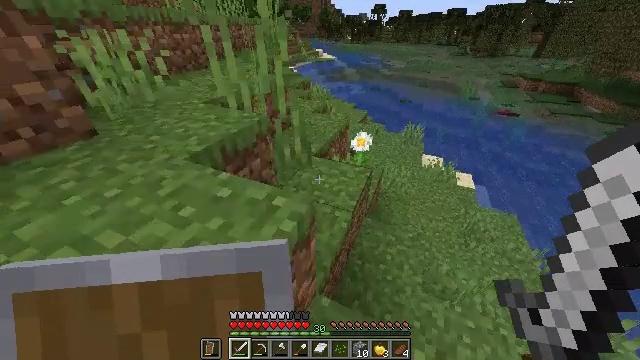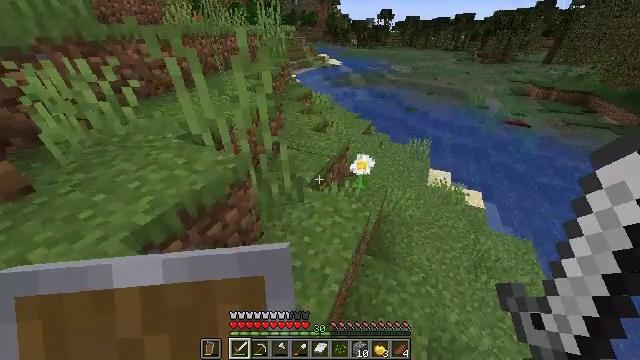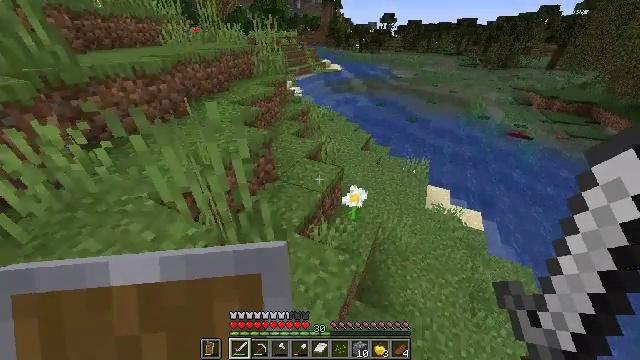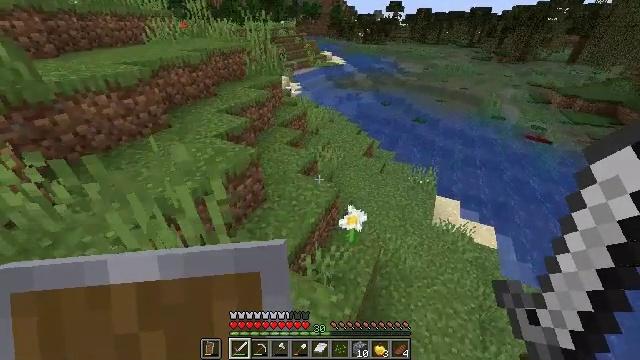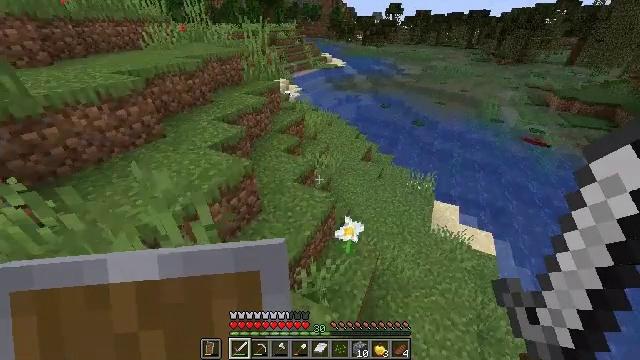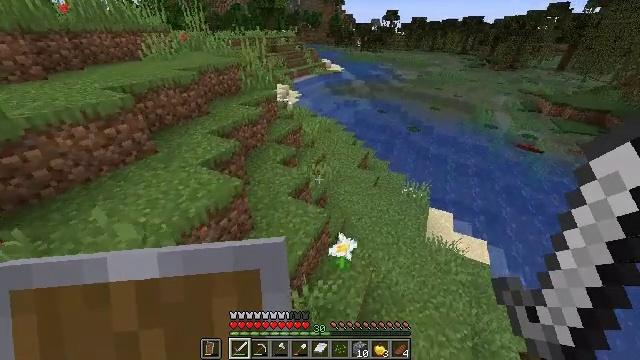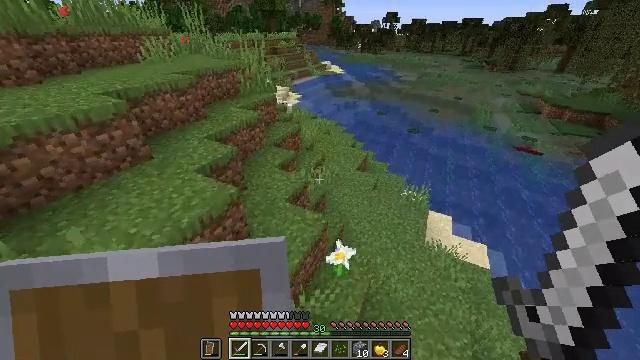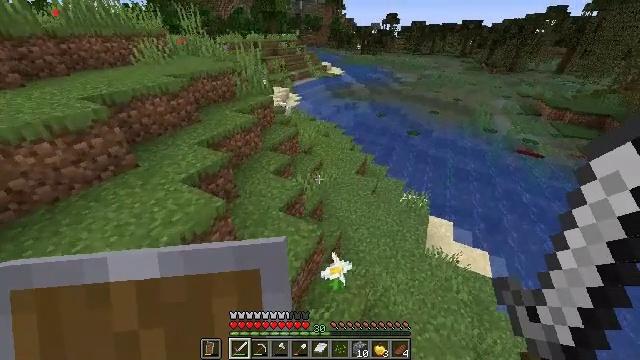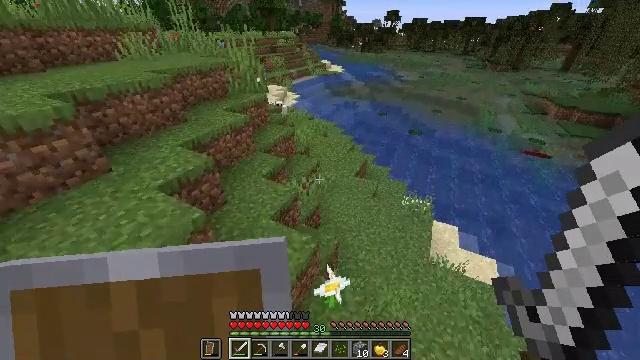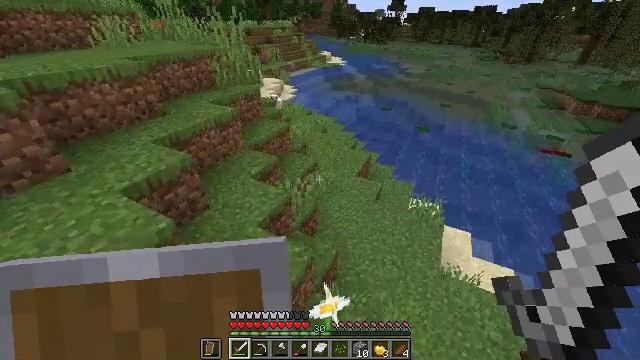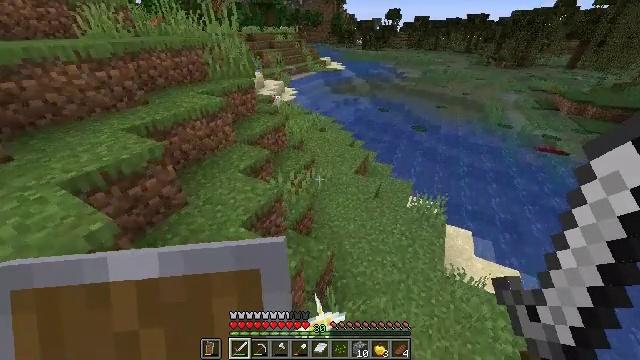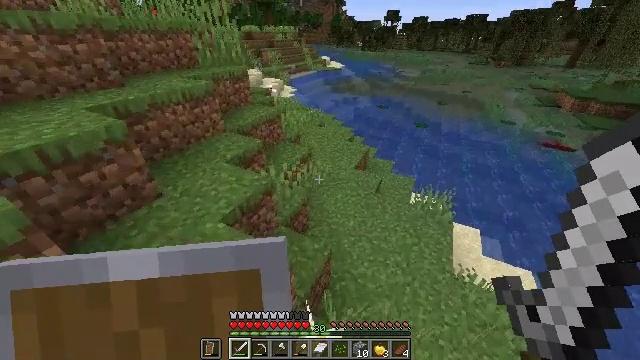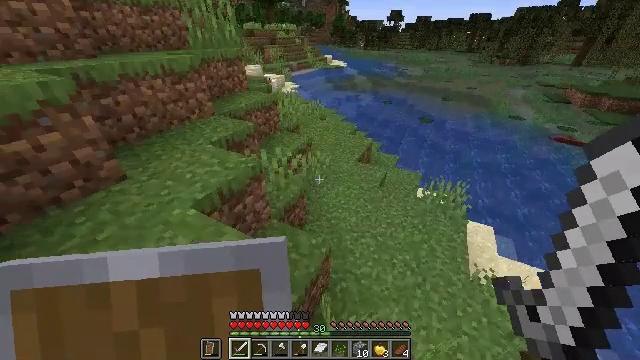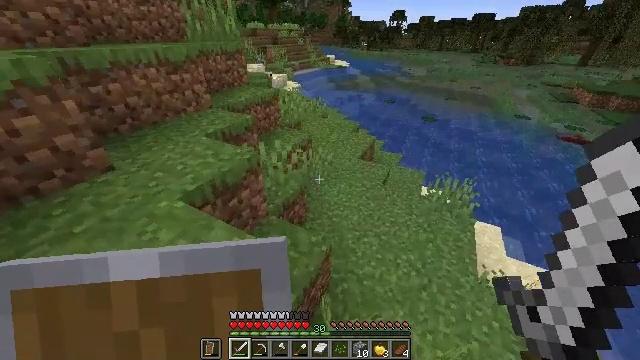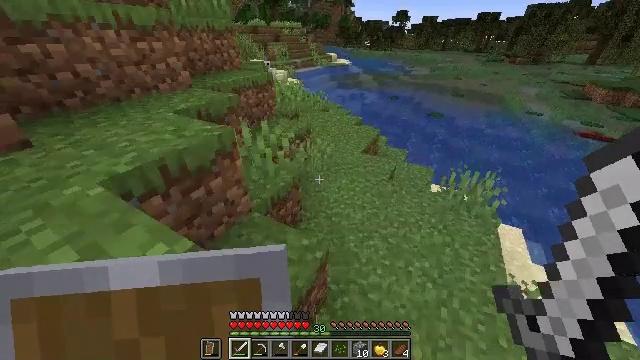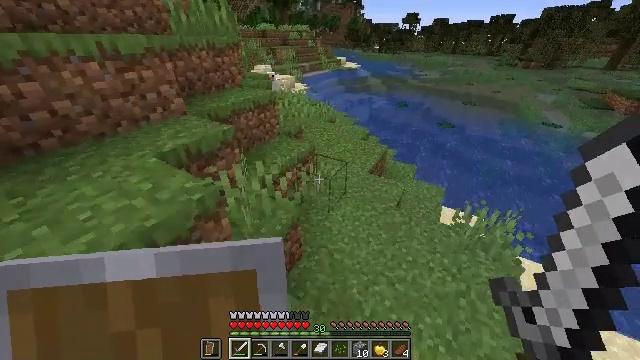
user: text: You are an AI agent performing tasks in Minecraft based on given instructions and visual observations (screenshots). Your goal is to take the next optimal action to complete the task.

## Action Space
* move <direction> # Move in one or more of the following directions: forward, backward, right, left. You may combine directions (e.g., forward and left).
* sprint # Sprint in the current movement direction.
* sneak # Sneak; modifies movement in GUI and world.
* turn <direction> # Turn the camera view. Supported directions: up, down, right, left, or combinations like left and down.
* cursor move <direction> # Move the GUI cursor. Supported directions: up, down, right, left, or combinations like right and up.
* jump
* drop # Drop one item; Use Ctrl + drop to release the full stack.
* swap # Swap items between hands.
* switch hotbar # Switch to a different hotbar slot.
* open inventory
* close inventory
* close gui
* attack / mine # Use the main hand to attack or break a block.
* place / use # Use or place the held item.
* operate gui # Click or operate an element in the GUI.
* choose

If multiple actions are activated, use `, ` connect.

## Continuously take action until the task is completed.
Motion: motion action
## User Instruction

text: Hunt a chicken.
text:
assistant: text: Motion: move forward, sprint, turn left, jump
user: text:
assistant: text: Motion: move forward, sprint, jump
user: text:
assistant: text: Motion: move forward, sprint, jump
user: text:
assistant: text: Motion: move forward, sprint, jump
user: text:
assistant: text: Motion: move forward, sprint, jump
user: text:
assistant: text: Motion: move forward, sprint, jump
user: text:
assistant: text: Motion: move forward, sprint, jump
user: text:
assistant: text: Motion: move forward, sprint, jump
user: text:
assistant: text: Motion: move forward, sprint, jump
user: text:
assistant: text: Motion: move forward, sprint, jump
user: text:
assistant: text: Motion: move forward, sprint, jump
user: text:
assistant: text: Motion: move forward, sprint, jump
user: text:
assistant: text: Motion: move forward, sprint, jump
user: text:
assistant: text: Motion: move forward, sprint, jump
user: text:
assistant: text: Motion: move forward, sprint, turn left, jump
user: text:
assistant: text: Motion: move forward, sprint, turn left, jump
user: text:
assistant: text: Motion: move forward, sprint, turn left, jump
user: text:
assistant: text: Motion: move forward, sprint, jump
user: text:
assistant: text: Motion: move forward, sprint, jump
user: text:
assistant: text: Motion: move forward, sprint, jump
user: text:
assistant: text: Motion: move forward, sprint, jump
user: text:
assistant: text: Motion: move forward, sprint, jump
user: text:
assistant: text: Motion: move forward, sprint, turn left, jump
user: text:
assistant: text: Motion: move forward, sprint, turn left, jump
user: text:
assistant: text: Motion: move forward, sprint, jump
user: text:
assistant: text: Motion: move forward, sprint, turn left, jump
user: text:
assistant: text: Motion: move forward, sprint, turn left, jump
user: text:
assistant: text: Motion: move forward, sprint, turn left, jump
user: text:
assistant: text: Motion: move forward, sprint, jump
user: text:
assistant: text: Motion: move forward, sprint, jump